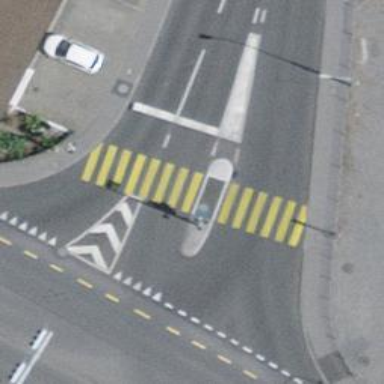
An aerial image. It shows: Road crossing with traffic signals.